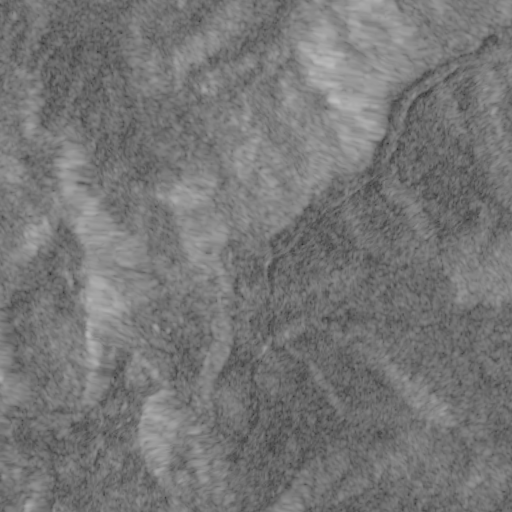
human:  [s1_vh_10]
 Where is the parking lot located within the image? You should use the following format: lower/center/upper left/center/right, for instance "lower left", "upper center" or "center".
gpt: The parking lot is located in the center of the image.
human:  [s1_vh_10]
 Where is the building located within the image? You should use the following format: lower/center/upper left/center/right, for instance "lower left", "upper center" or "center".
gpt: The building is located in the lower left of the image.
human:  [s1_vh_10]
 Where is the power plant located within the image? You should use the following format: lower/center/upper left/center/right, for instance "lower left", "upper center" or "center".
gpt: There is no power plant in the image.

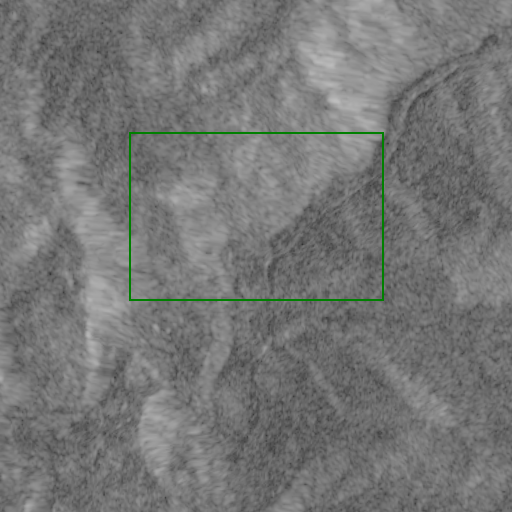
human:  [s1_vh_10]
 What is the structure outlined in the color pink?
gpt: There is no pink outline.
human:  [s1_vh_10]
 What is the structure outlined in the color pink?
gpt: There is no structure outlined in pink.